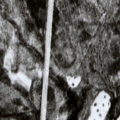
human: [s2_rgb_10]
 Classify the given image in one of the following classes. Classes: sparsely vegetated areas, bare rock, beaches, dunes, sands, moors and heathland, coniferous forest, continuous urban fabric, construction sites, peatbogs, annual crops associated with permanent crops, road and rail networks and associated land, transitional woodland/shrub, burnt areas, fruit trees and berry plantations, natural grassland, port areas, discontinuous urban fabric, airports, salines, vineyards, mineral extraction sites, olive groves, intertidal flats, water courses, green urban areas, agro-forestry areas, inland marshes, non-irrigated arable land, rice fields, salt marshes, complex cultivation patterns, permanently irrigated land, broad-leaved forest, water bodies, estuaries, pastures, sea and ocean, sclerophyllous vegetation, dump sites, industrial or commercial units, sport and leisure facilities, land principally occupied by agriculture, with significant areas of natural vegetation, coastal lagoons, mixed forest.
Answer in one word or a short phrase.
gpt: broad-leaved forest, coniferous forest, mixed forest